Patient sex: F
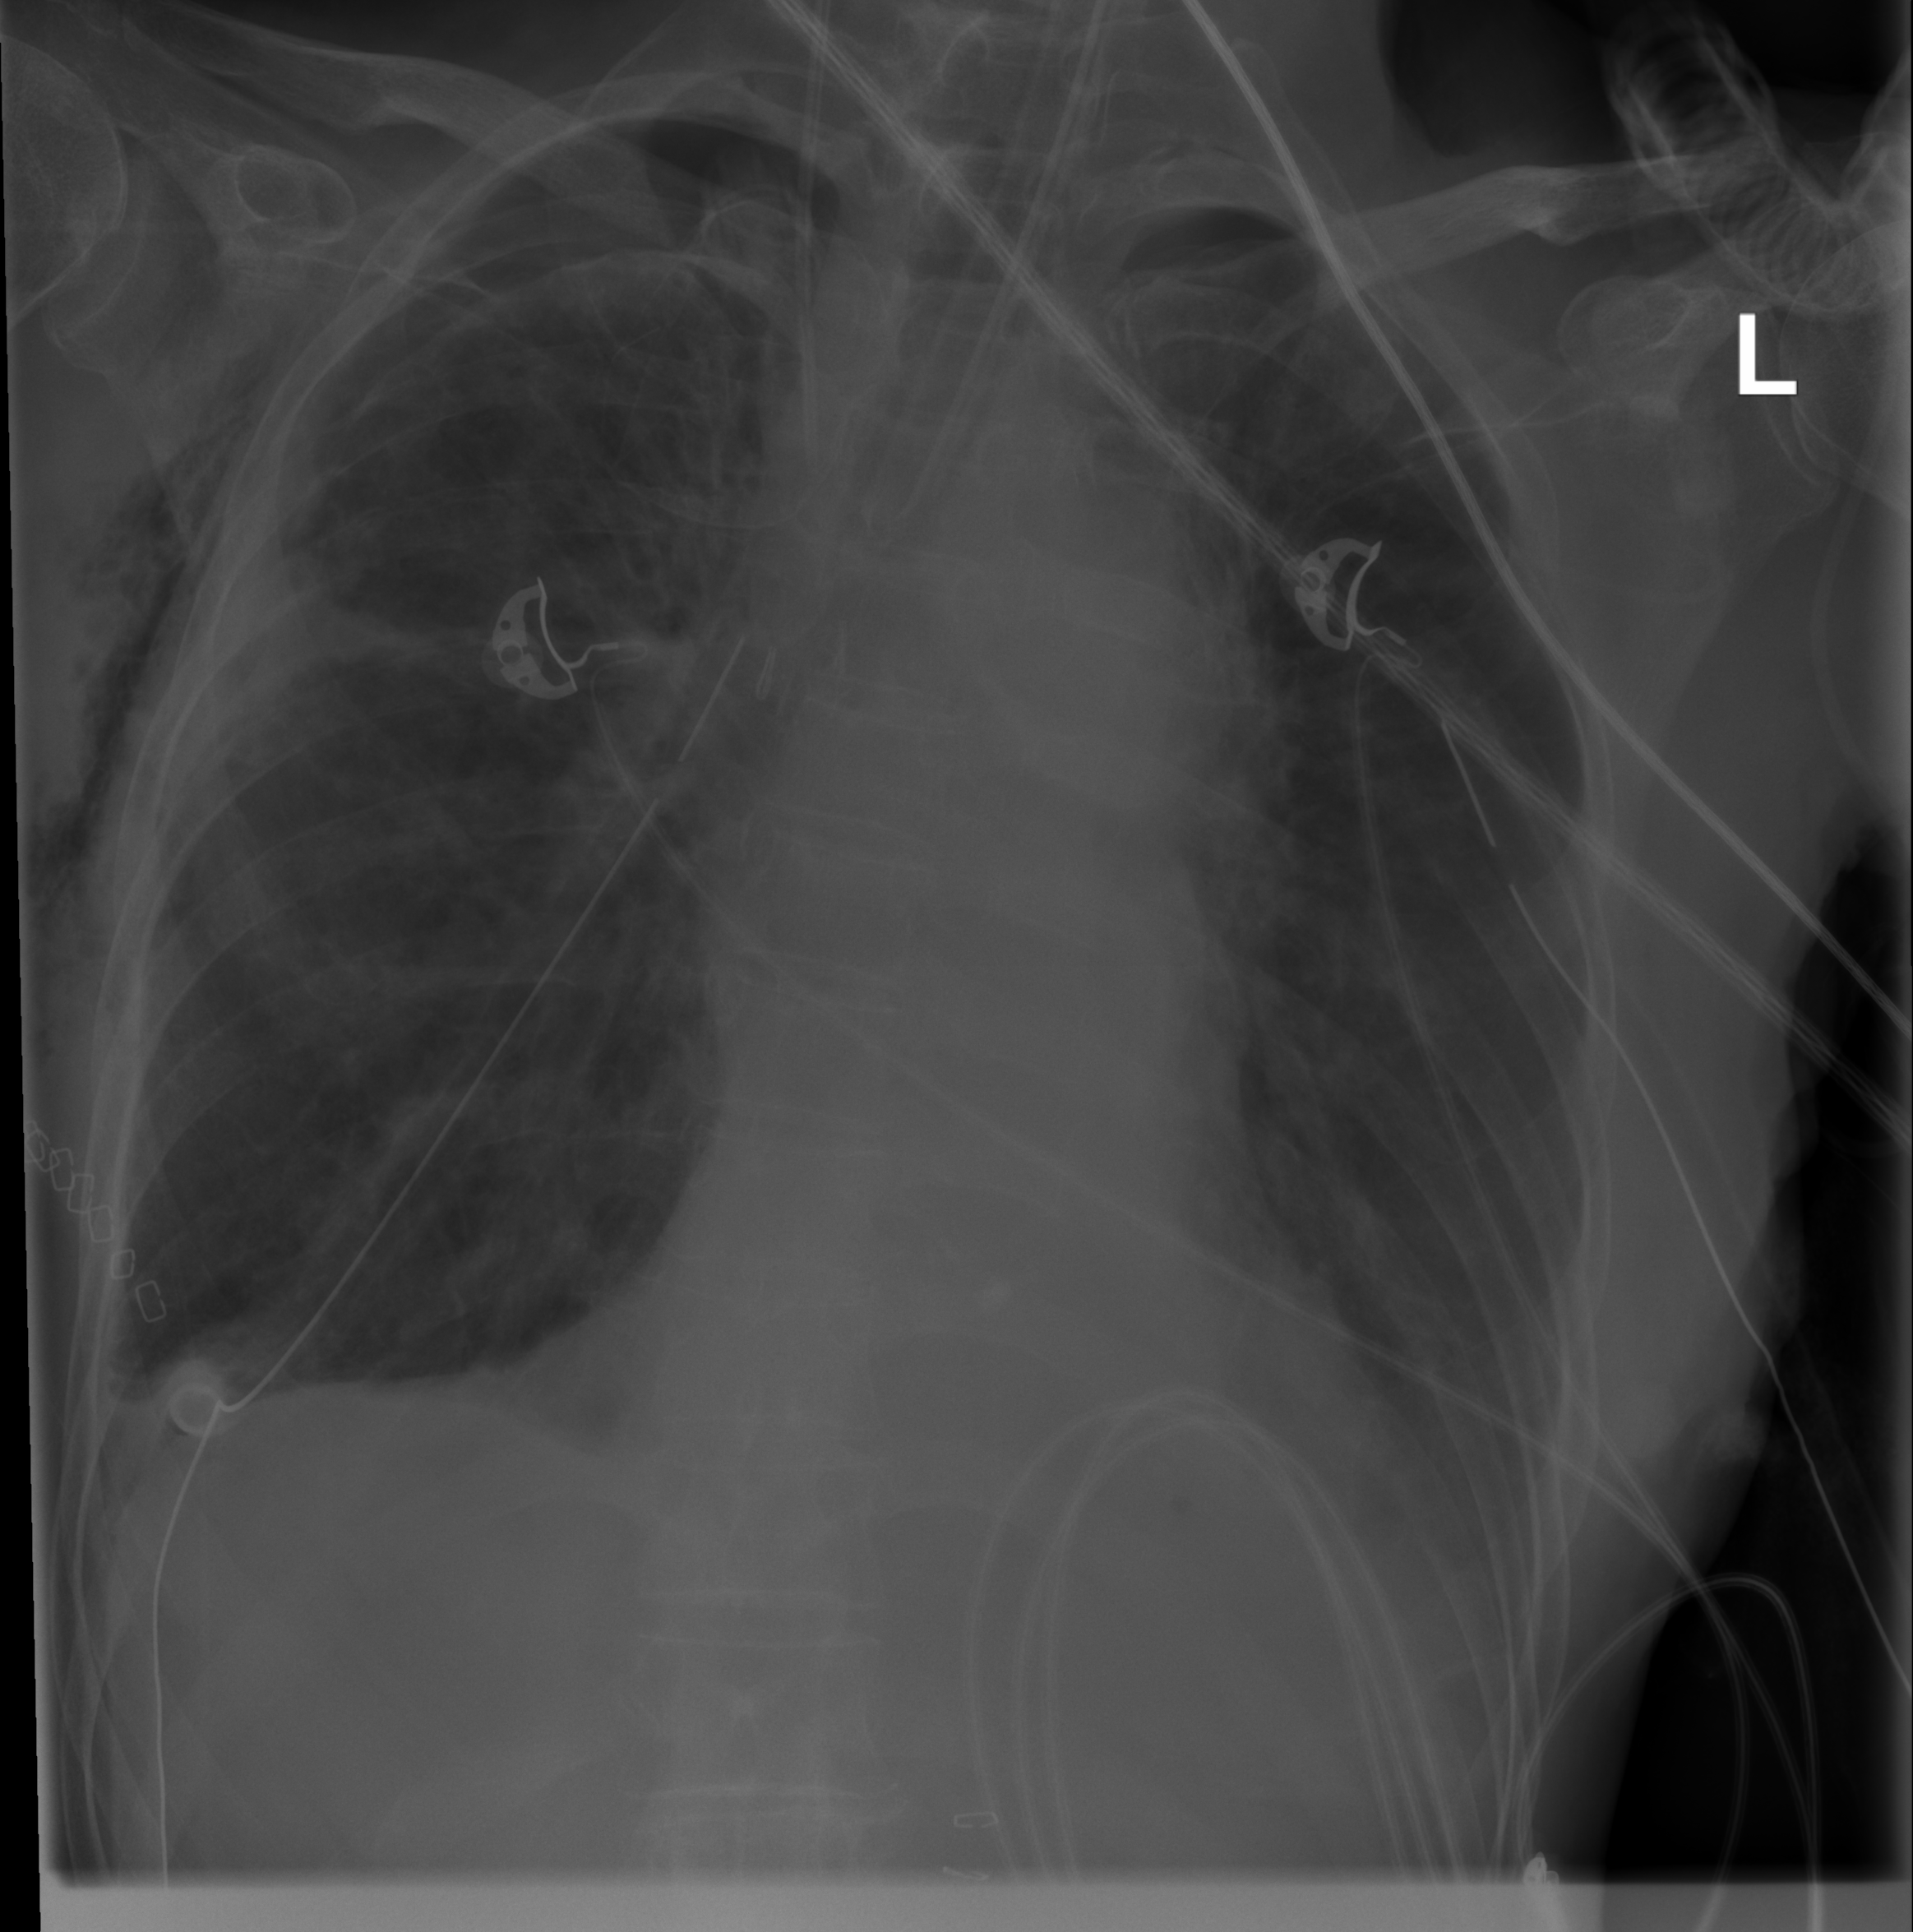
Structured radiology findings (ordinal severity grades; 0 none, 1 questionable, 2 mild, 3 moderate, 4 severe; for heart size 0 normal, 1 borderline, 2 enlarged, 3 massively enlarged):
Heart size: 0
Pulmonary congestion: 0
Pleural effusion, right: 1
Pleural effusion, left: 2
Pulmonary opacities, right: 0
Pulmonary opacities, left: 0
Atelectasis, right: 2
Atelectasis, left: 2